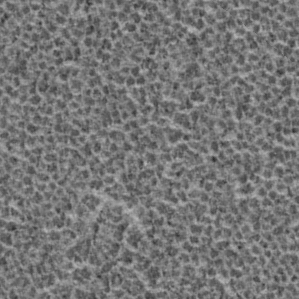
Label: frost